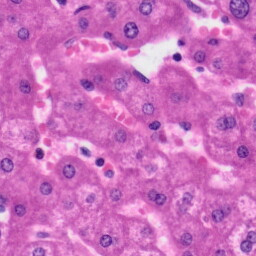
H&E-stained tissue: Liver